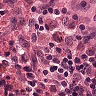
Metastatic tissue present: no